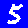
Digit: 5